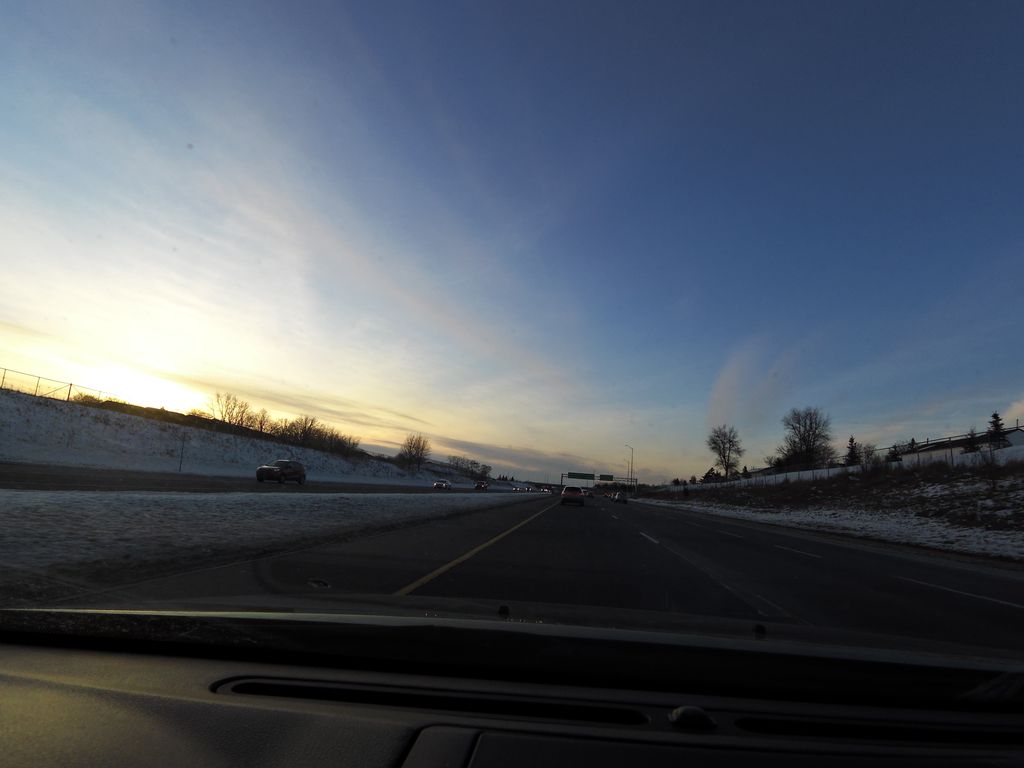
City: hamilton